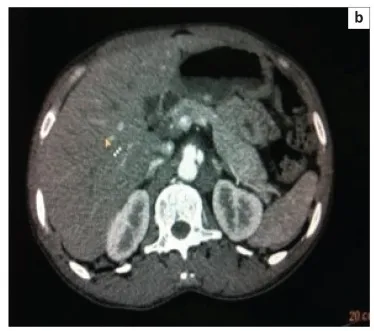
Axial contrast images (a and b) demonstrate dilatation of coeliac trunk with an outpouching representing another similar aneurysm. Perivascular soft tissue thickening may suggest an enlarged coeliac lymph node.
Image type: radiology (ct)